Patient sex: F
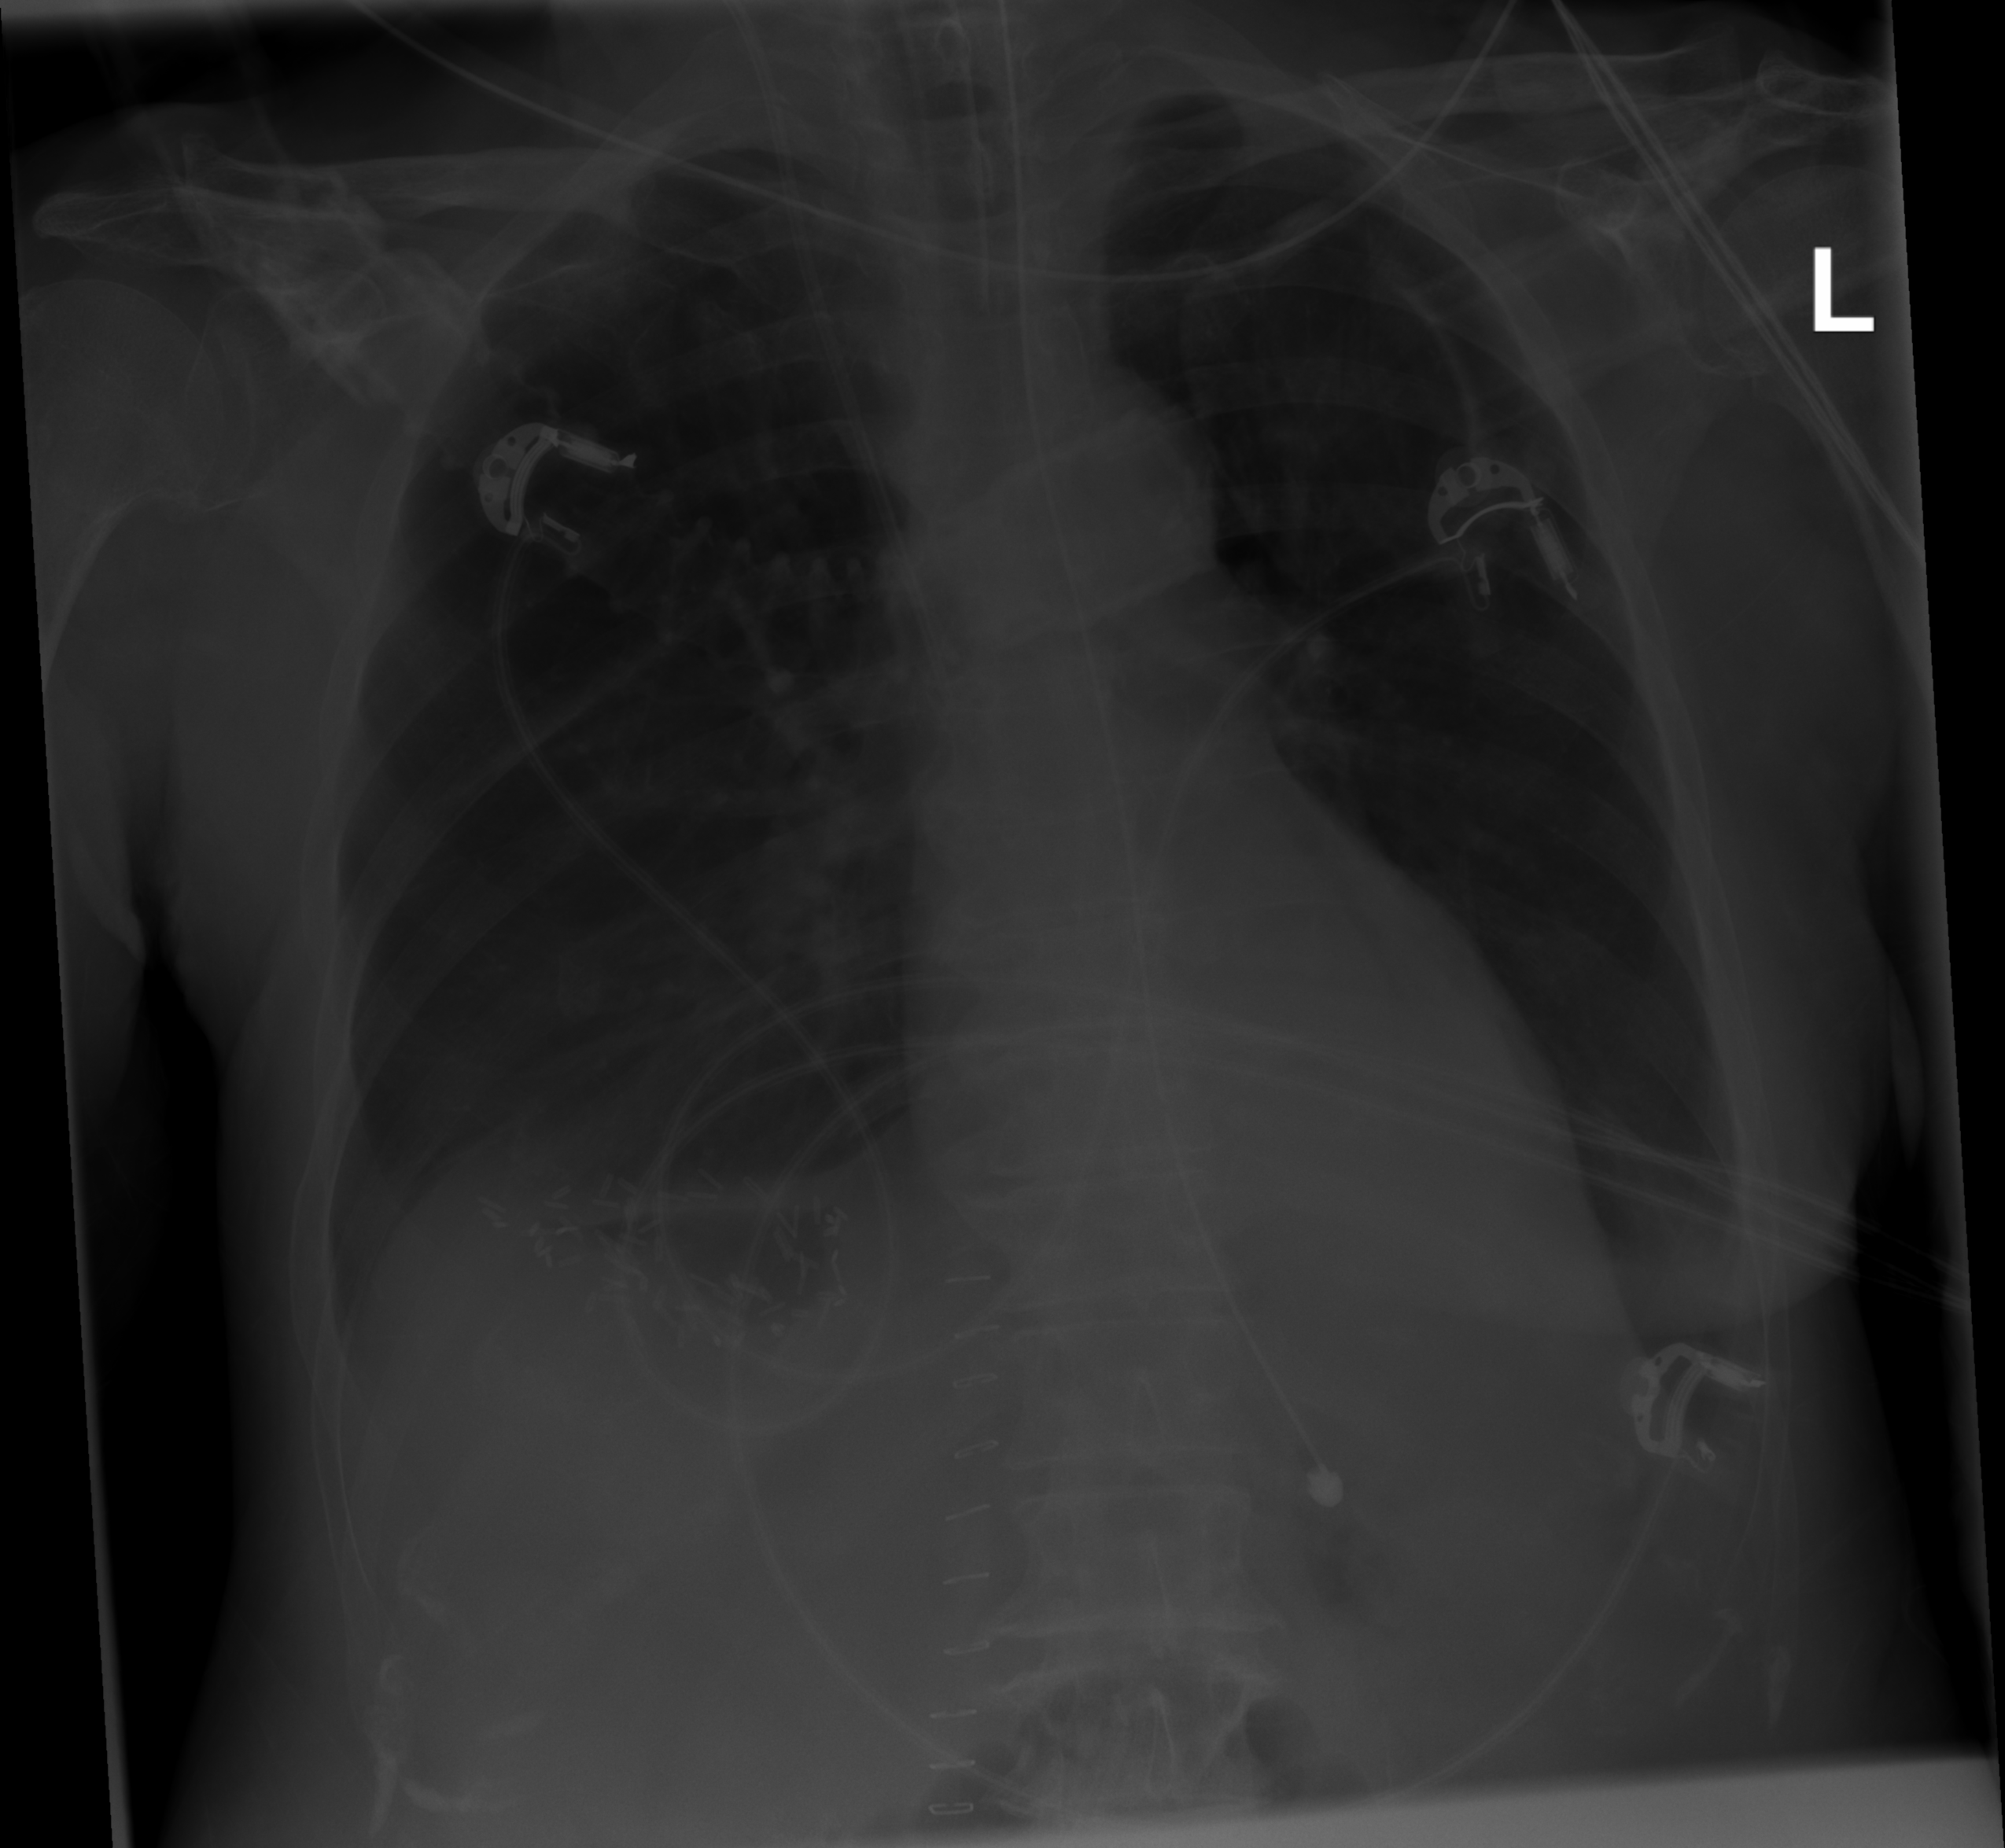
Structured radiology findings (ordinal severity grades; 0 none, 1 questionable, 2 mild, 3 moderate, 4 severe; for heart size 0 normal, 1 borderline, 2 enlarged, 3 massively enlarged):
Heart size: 0
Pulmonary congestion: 0
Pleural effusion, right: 0
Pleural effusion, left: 0
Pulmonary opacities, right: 0
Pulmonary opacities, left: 0
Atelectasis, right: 2
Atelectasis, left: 0